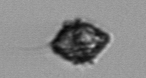
Label: Kryptoperidinium_triquetrum